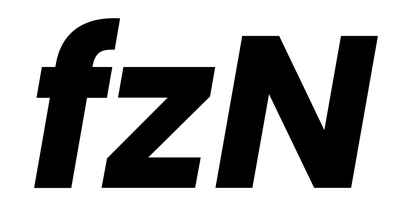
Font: Poppins-BoldItalic